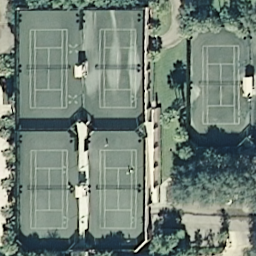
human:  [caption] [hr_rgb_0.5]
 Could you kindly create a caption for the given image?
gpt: There are some tennis courts arranged neatly and surrounded by some trees .

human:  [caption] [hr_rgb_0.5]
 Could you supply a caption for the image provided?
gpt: Some tennis courts on the green ground arranged neatly with some plants surrounded .

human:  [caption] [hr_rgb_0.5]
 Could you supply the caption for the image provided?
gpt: Some tennis courts on the green ground are surrounded by some trees .

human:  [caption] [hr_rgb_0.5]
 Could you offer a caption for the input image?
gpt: There are some tennis courts surrounded by some trees .

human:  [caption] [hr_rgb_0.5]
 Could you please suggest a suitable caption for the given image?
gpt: There are some tennis courts on the green ground arranged neatly and surrounded by some trees .